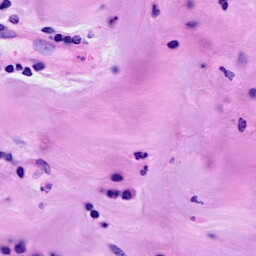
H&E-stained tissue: Breast